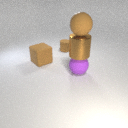
large brown rubber sphere above large brown metal cylinder